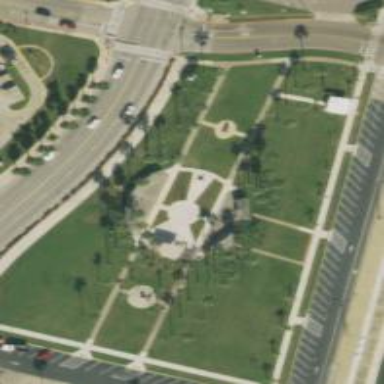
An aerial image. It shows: Historic memorial.